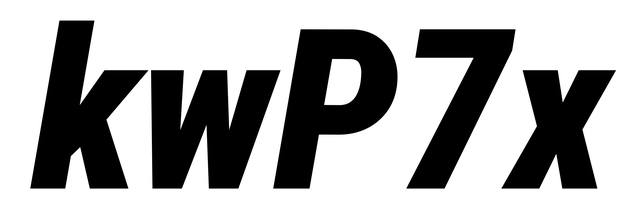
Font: Roboto-Italic_Condensed_Black_Italic